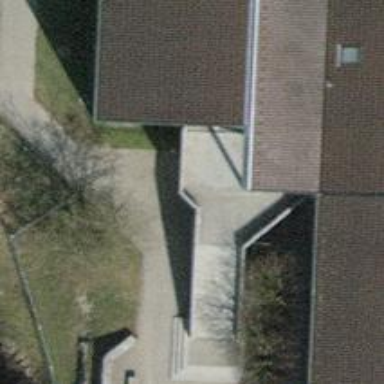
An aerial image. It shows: Set of steps on the road.